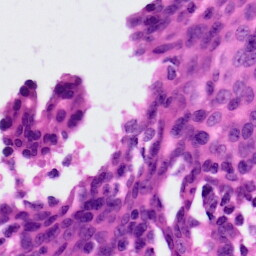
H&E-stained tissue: Ovarian